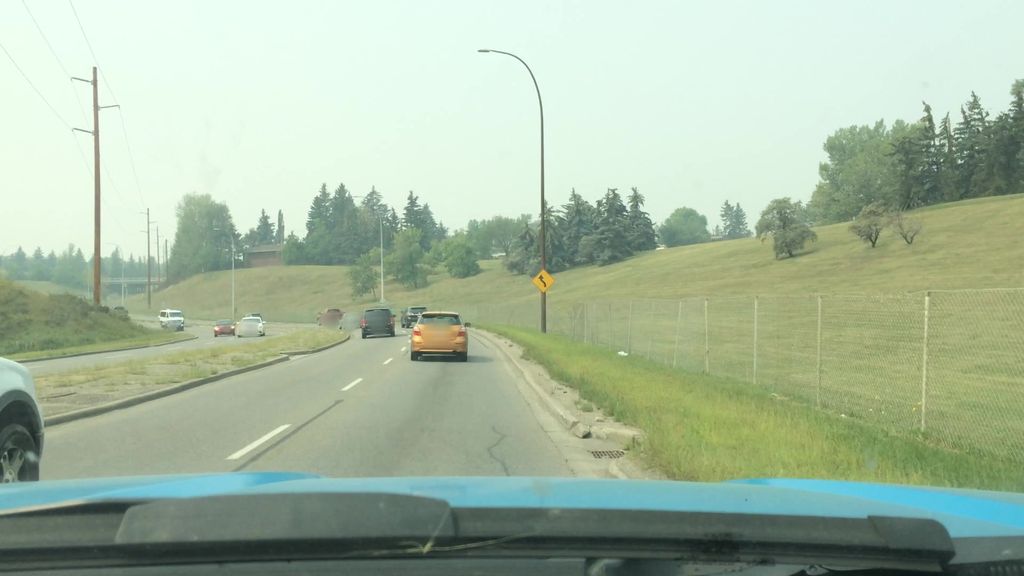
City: calgary